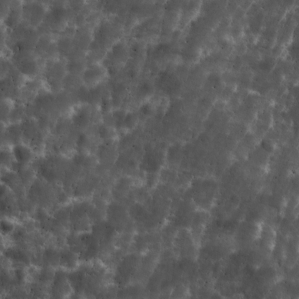
Label: non_frost